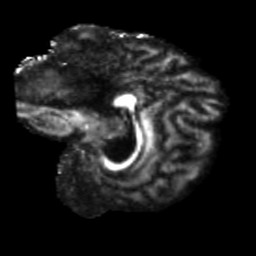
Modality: FA
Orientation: sagittal
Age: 56
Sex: female
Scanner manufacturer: siemens
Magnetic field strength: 3 T
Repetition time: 5.47 s
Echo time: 0.0854 s